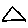
Label: triangle